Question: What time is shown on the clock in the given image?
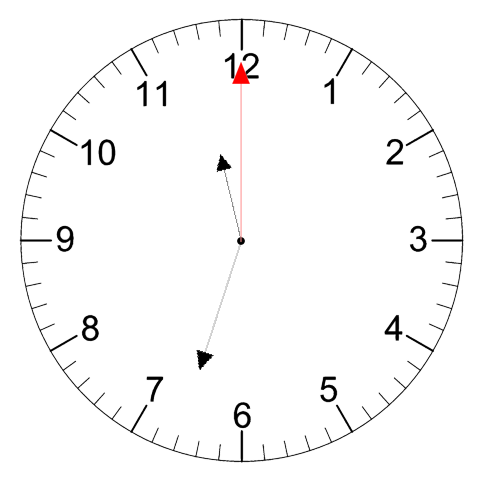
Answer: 11:33:00